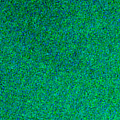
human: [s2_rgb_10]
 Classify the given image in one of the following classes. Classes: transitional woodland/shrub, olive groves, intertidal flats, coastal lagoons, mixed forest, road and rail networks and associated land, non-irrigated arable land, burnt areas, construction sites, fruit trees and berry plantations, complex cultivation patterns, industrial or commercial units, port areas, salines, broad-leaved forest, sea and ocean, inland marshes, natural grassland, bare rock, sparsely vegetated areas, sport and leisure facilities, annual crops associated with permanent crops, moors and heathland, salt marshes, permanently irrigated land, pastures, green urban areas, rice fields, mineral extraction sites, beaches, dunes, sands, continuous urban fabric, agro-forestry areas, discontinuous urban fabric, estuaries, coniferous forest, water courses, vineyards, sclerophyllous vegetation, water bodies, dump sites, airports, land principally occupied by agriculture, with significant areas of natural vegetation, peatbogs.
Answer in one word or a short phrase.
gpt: sea and ocean